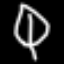
Label: leaf